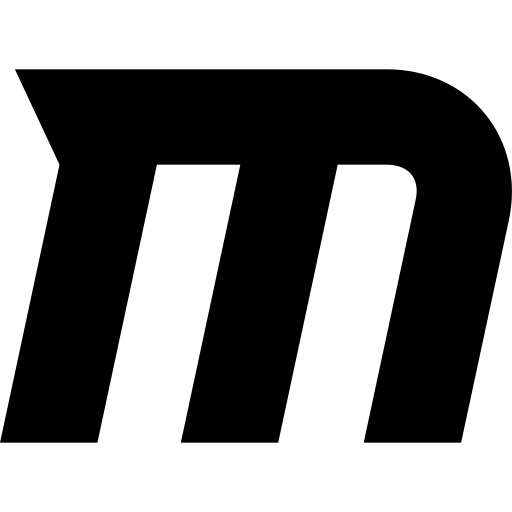
Tags: icon, FontAwesome, fa-icon, brand, maxcdn